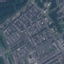
Label: Residential